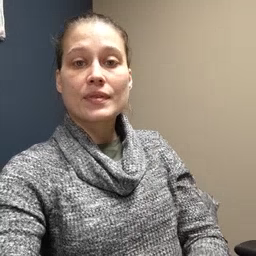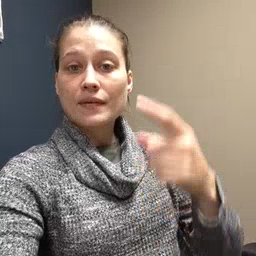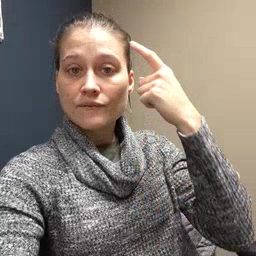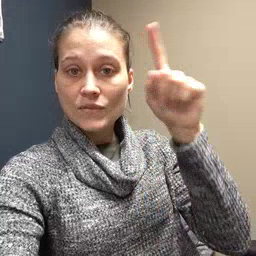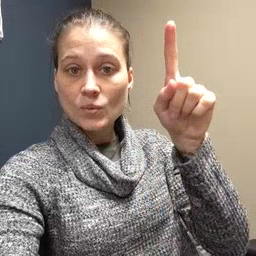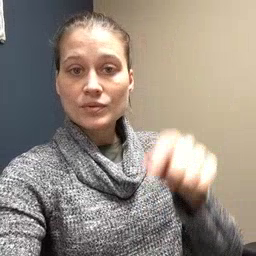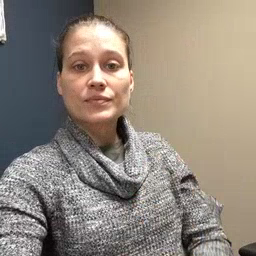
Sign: for